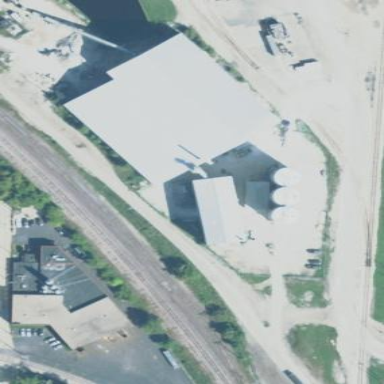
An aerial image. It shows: Industrial building.